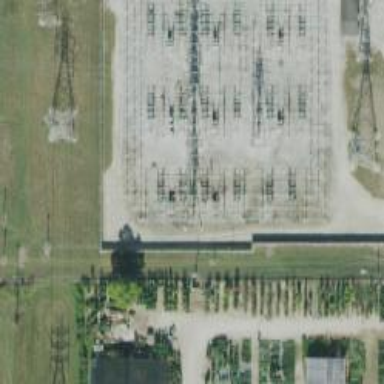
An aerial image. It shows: Switch used for power control.